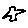
Label: bird